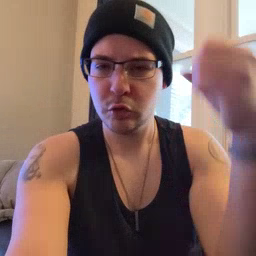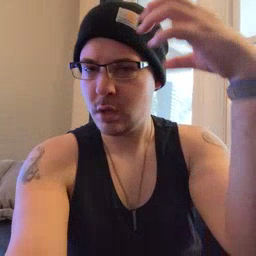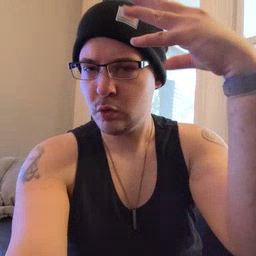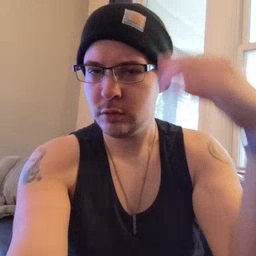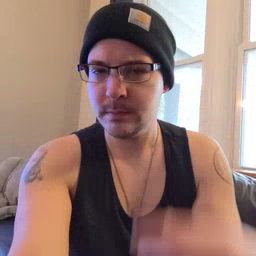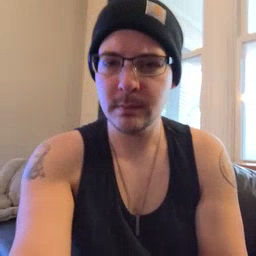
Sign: shower